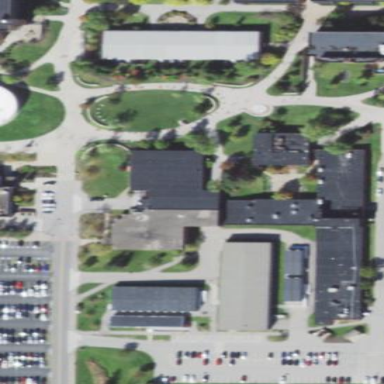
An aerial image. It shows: Flat-roofed university building.